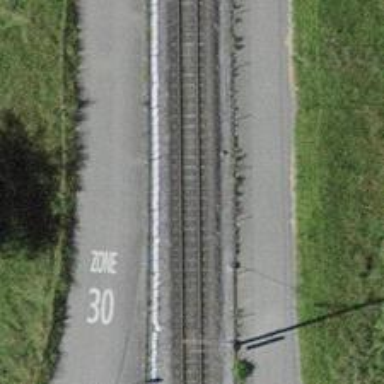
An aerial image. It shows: Narrow-gauge railway siding with electrified contact lines. It has one track.